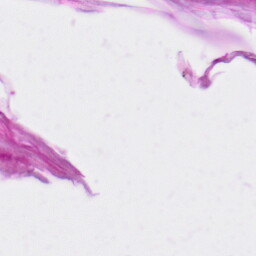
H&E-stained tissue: Skin